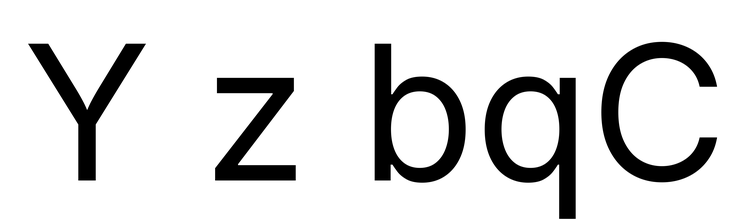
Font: Inter_Regular